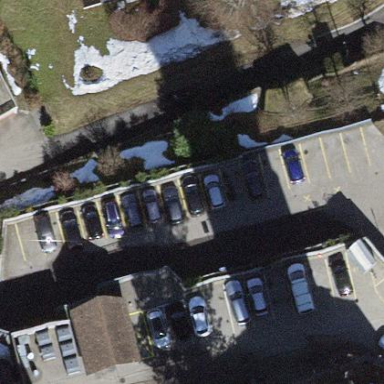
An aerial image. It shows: Multi-storey parking facility.